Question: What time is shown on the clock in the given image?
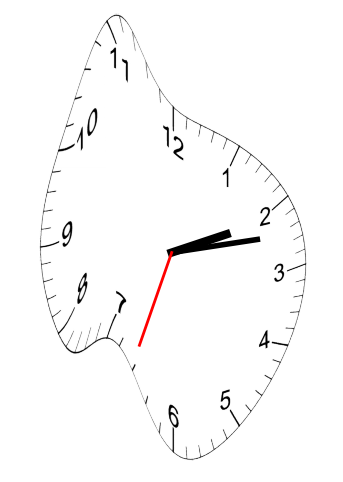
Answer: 02:12:33